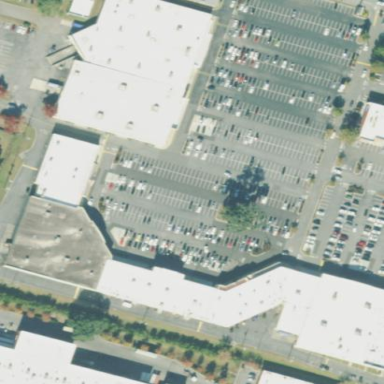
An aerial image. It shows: Mall building.